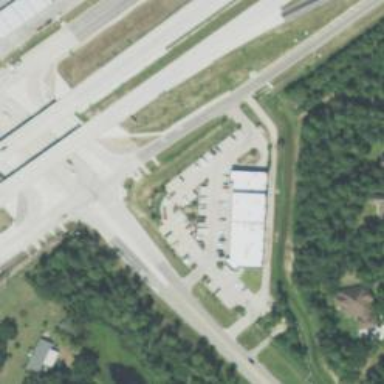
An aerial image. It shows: Tertiary road with frontage road along it.